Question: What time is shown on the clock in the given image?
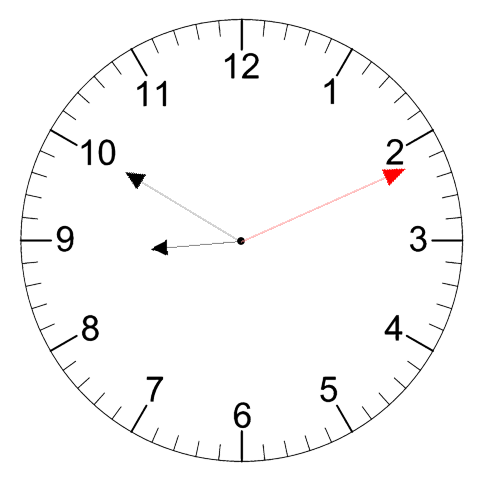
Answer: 08:50:11